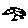
Label: bird